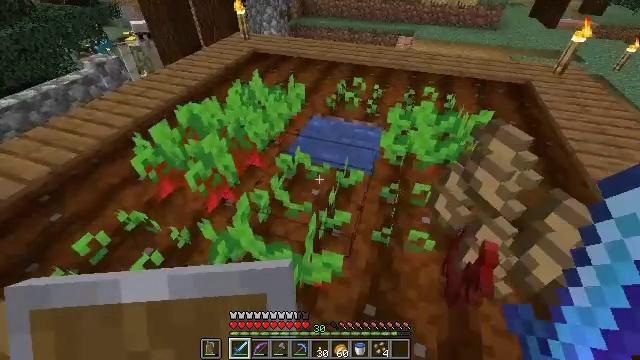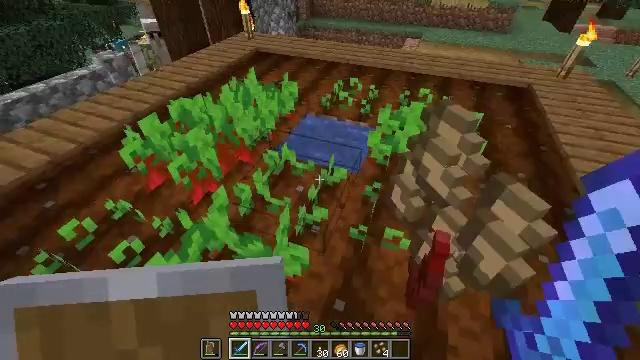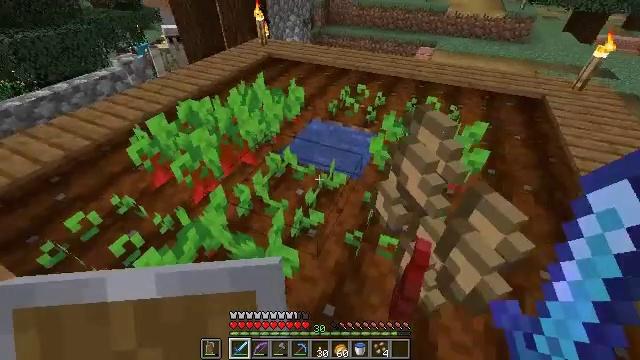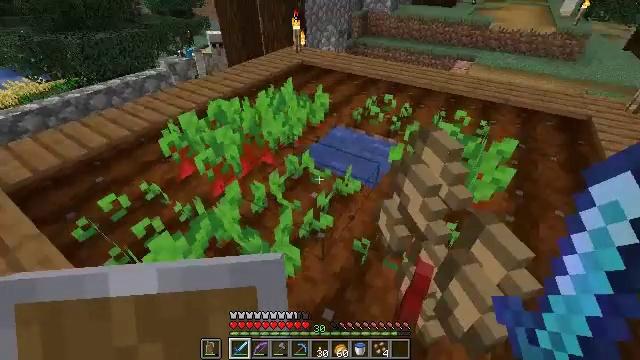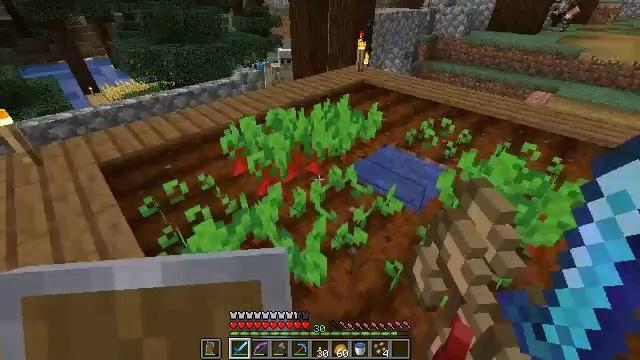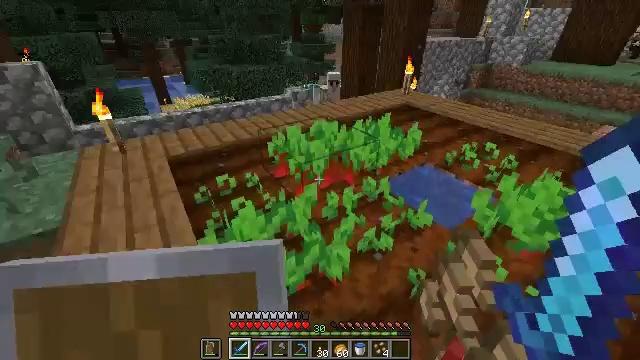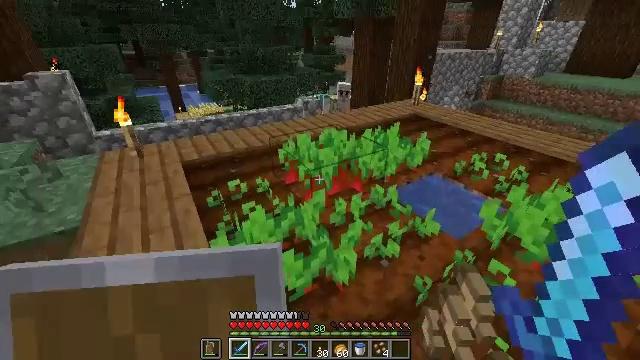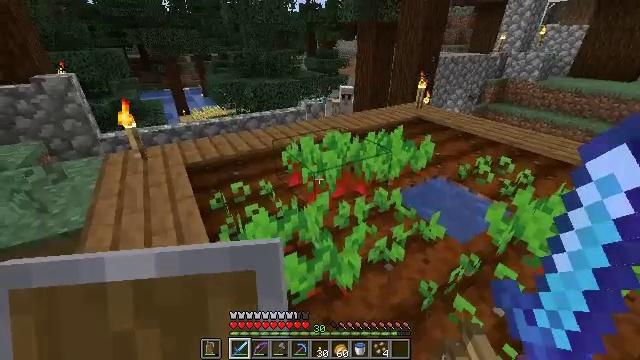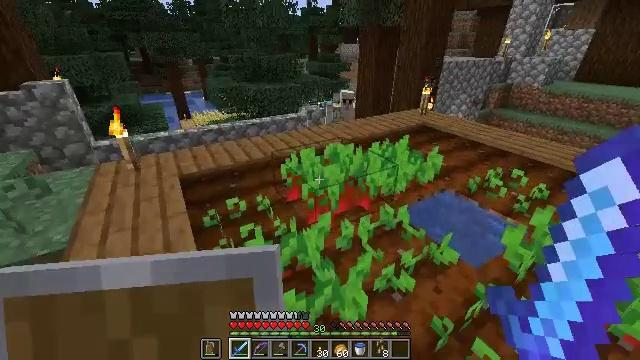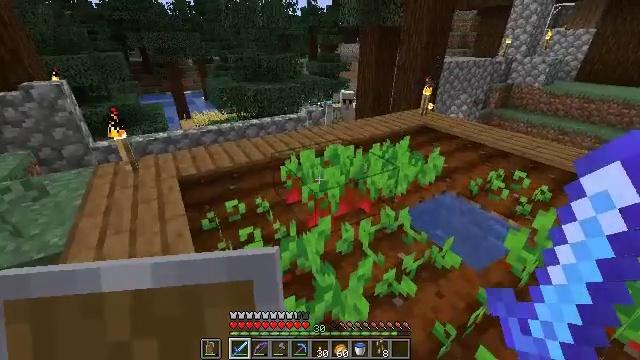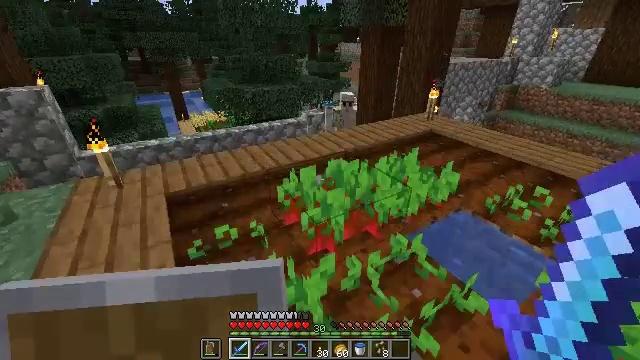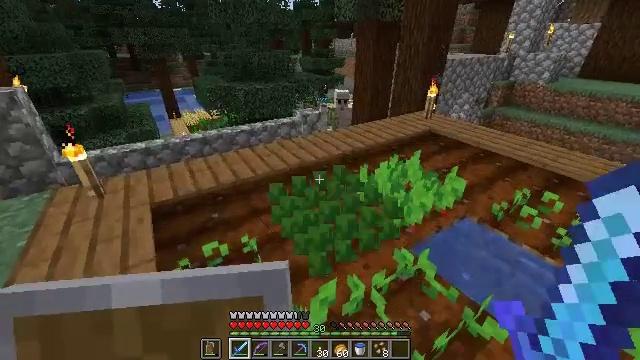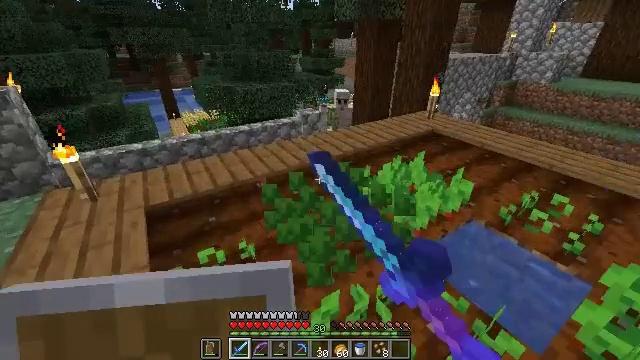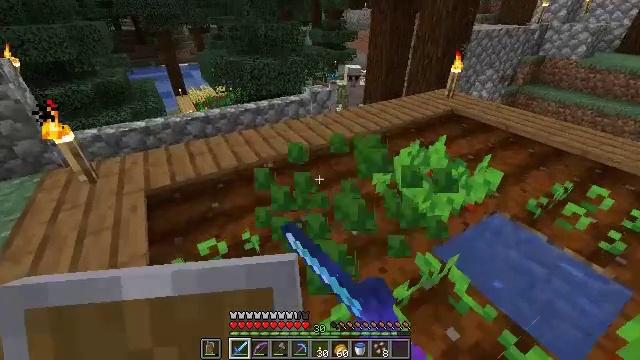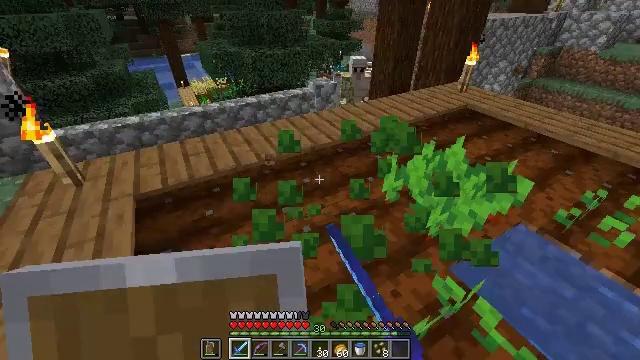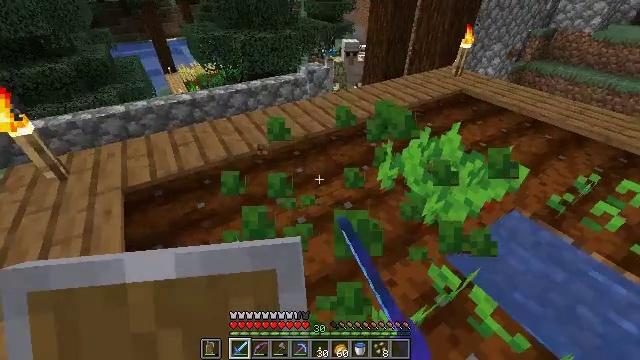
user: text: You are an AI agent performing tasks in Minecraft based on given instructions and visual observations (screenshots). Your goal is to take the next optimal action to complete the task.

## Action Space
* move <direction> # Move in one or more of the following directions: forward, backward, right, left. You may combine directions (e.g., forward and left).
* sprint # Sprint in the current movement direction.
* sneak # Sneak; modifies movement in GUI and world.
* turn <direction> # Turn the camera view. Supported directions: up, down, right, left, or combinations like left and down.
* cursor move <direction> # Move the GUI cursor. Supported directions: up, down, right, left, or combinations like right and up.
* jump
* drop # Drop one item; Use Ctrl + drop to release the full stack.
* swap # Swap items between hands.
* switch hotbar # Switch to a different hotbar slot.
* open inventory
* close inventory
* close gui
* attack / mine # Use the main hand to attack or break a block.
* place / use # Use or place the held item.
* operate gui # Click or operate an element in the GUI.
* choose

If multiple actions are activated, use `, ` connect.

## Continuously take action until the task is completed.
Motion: motion action
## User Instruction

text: Collect beetroots from the field.
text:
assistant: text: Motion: move right, turn left
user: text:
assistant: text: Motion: turn left and up
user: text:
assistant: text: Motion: turn left and up
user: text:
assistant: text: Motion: move back, turn left and up
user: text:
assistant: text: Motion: move back, turn left and up
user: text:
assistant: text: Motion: move forward, turn left and up
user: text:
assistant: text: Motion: move forward
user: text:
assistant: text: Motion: move forward
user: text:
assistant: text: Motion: move forward
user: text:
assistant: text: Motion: move forward
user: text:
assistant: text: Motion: move forward, turn right, attack / mine
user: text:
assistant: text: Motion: move forward, attack / mine
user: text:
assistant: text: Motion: move forward, turn left and down
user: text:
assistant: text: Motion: move forward, turn down
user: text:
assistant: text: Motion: move forward, turn right and down
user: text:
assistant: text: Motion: move forward and move left, turn right and down
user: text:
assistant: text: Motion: no_op